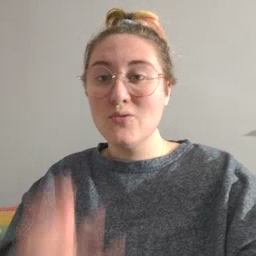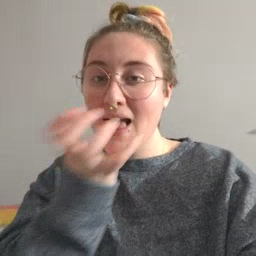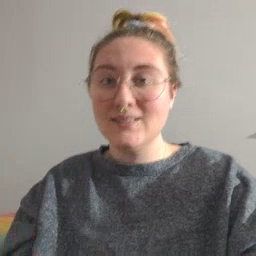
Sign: grass